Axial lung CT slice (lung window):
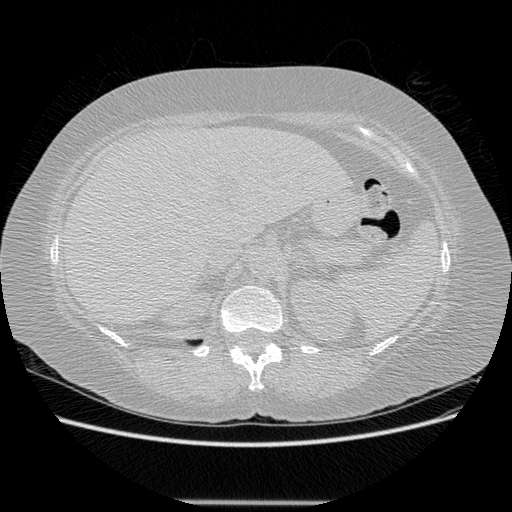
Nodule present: no